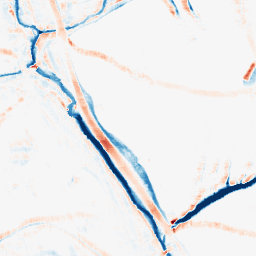
Category: morphological
Decomposition family: morphological_rect
Decomposition parameters: operation: average
width: 10
height: 10
Upsampling method: cubic_catmull_rom
Upsampling parameters: scale: 2
Upsampling scale: 2